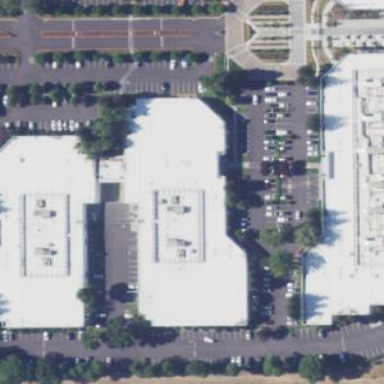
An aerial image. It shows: Office building.